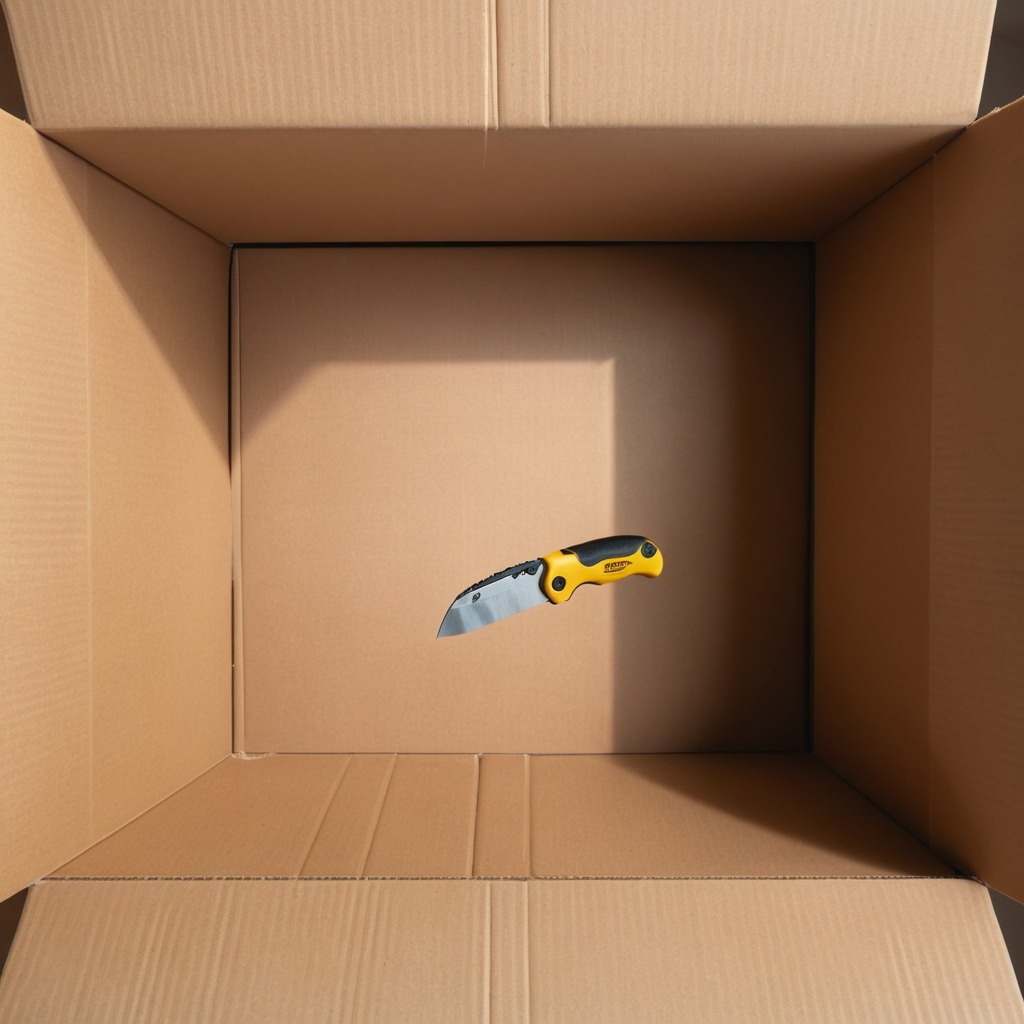
A utility knife lying on the clean dry cardboard box surface in an outdoor workshop during daytime bright natural light soft shadows slightly creased but